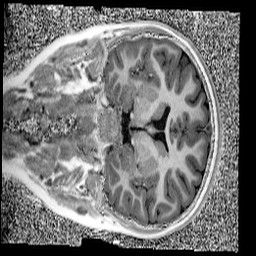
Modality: UNIT1
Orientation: coronal
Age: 9
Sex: female
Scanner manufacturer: siemens
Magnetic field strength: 3 T
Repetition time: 4 s
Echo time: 0.00303 s